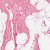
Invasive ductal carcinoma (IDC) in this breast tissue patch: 0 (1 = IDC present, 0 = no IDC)